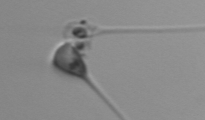
Label: Asterionellopsis_glacialis